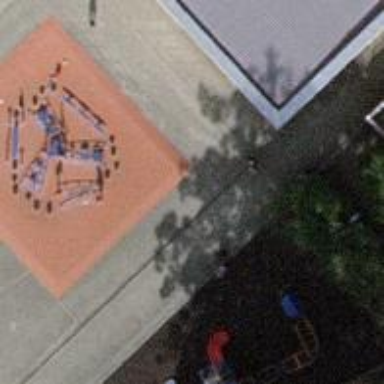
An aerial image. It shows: Playground area for leisure land.